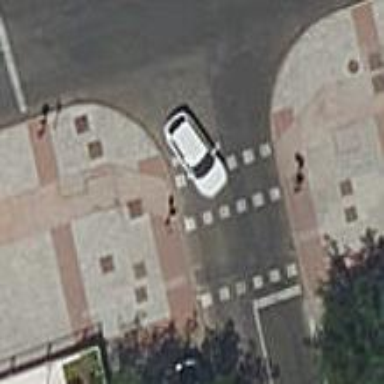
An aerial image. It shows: Crossing with traffic signals.